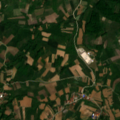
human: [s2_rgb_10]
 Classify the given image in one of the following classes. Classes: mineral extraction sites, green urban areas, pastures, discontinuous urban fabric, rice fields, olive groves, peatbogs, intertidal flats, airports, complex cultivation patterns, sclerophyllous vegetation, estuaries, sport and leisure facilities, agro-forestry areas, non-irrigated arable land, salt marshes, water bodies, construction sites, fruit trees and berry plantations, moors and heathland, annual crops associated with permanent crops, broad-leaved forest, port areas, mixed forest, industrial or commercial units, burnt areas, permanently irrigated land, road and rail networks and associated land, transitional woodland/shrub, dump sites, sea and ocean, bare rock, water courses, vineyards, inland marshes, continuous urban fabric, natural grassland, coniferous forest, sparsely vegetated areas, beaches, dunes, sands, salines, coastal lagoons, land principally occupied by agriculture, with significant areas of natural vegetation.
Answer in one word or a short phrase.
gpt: non-irrigated arable land, complex cultivation patterns, land principally occupied by agriculture, with significant areas of natural vegetation